Question: This is my first experience in programming with Python and I'm trying to log in to <URL>
webpage. After searching around I found that many people suggested using 'mechanize'. Just to be sure that I setup things correctly before I get to code I downloaded the 'mechanize' zip from the website and had my python script in the unzipped mechanize folder.
I have this code so far using different examples I've found:
'''
import mechanize
theurl = 'http://voyager.umeres.maine.edu/Login'
mech = mechanize.Browser()
mech.open(theurl)
mech.select_form(nr=0)
mech["userid"] = "MYUSERNAME"
mech["password"] = "MYPASSWORD"
results = mech.submit().read()
f = file('test.html', 'w')
f.write(results)
f.close()
'''
From looking at the source of the webpage I believe the userid/password are the correct names for the form. When I run the script in 'IDLE' I get a bunch of errors including a time out error and a robot error. The full traceback:

I'm not exactly sure what I should expect either even if the code works. The login is for my school email which has class folders as well. My end game for what i'm trying to accomplish is once I log into my account I wanted to parse some folders for information and store them in a file that can be later converted in to json or RSS feed, but this is much further down the road with a much better understanding of Python just trying to give a more clear idea of what I want to accomplish.
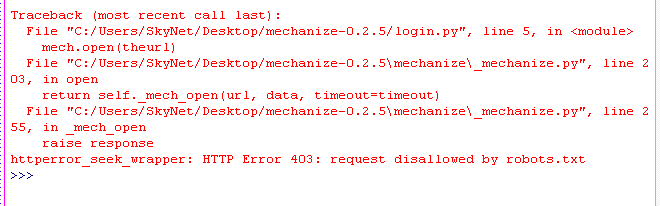
Answer: The problem is that Mechanize is respecting the robots.txt
You must turn it off.
Solution:
'''
mech = mechanize.Browser()
// needs to be set before you call open
mech.set_handle_robots(False)
'''
Edit: it appears that the site is using some sort of additional POST values
that are generated via Javascript. This maybe a pain to recreate yourself, check the source of the page to see what's going on.
Actual POST values being sent:
'''
challenge [a14b1f67-11edcc01]
charset UTF-8
login Login
origurl /Login/
password
savedpw 0
sha1 3f77d1e8c2ab0470ef8005a85f5f9c0d7aeedba6
userid sdsads
'''